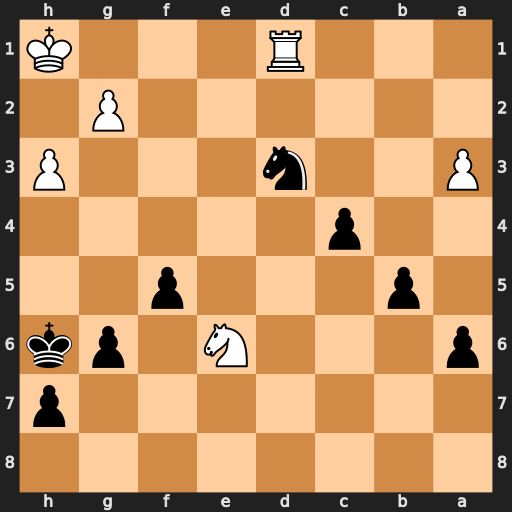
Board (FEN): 8/7p/p3N1pk/1p3p2/2p5/P2n3P/6P1/3R3K
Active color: b
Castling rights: -
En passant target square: -
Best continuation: Nf2+ Kg1 Nxd1